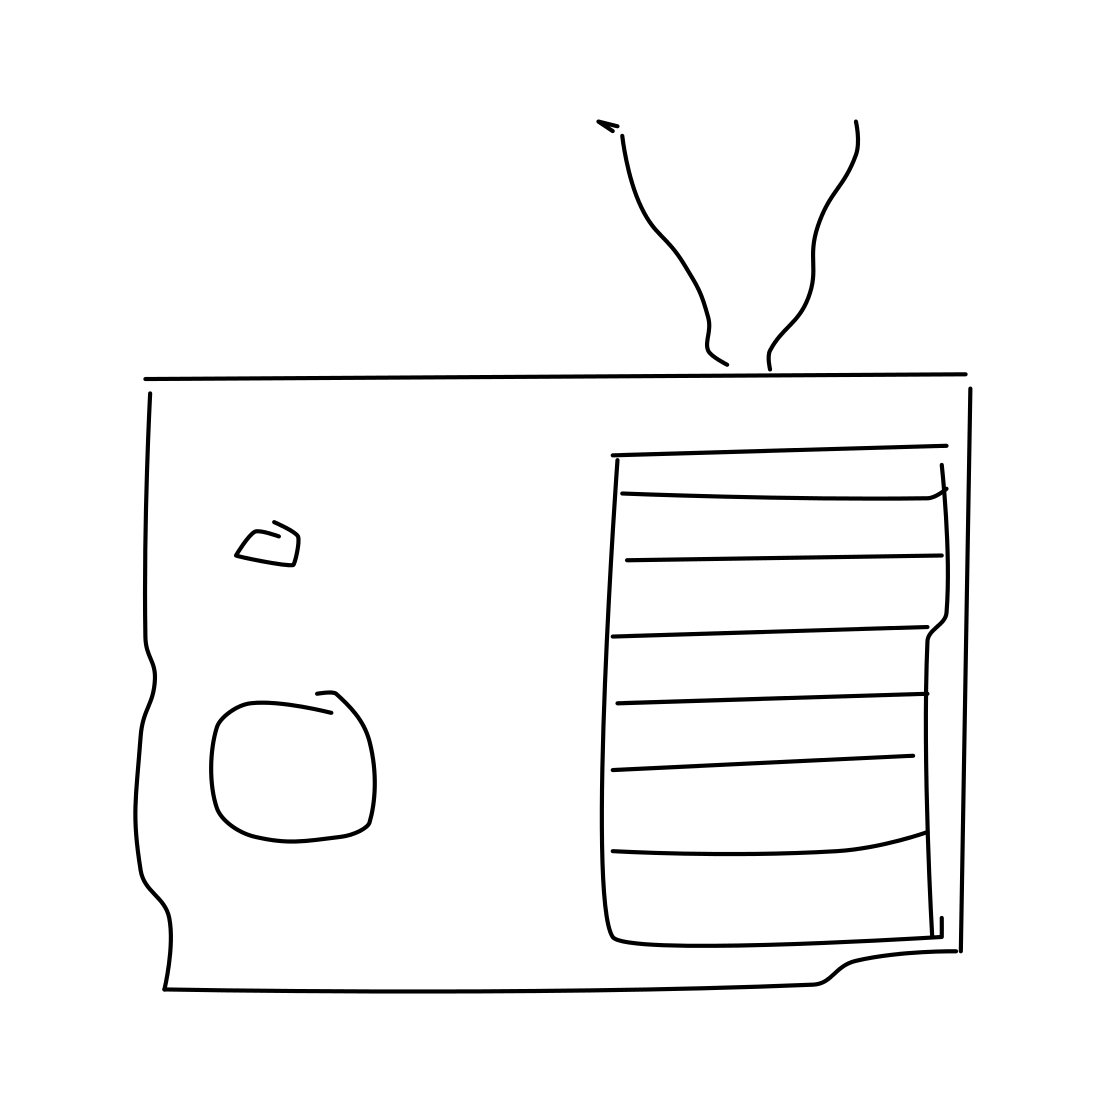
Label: radio